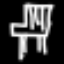
Label: chair